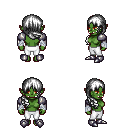
a pixel art fantasy rpg character, female body template, orc, green skin, steel arm armor, white pants, white right-swept hairstyle, white cloth bandages, metal boots, four views (front, back, left, right), 2x2 character sprite sheet, small pixel art, hard edges, no anti-aliasing